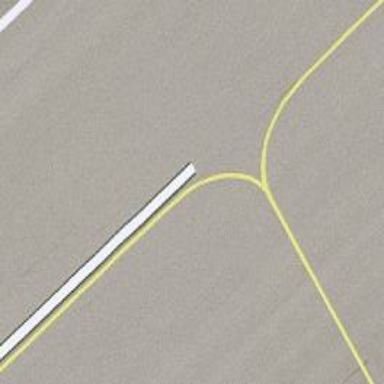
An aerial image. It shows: View of taxiway at the airport.